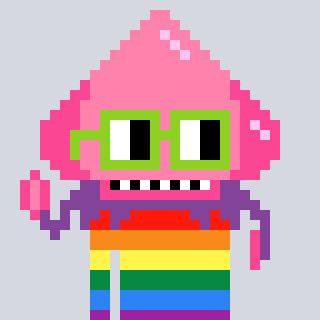
a pixel art character with square light green glasses, a squid-shaped head and a grayscale-colored body on a cool background